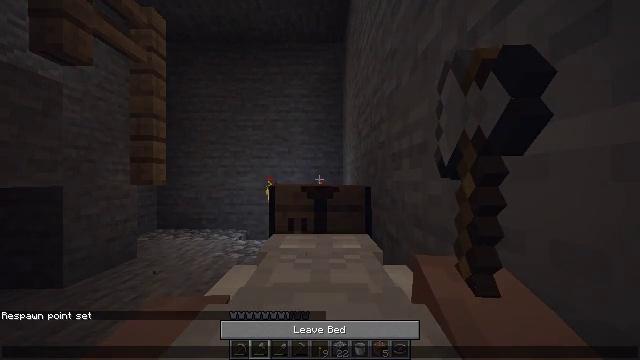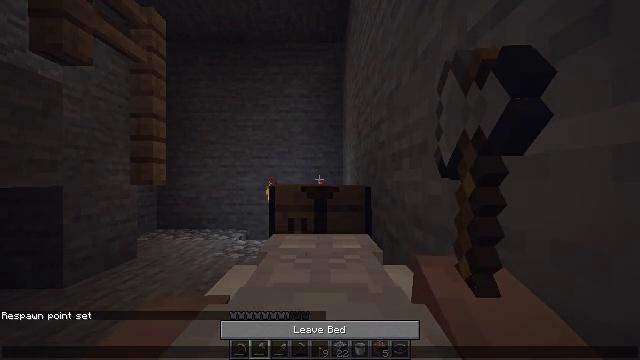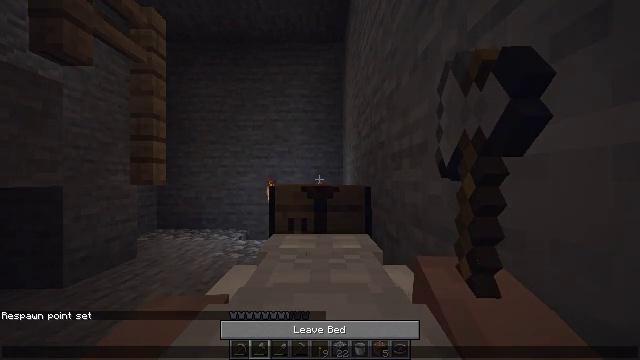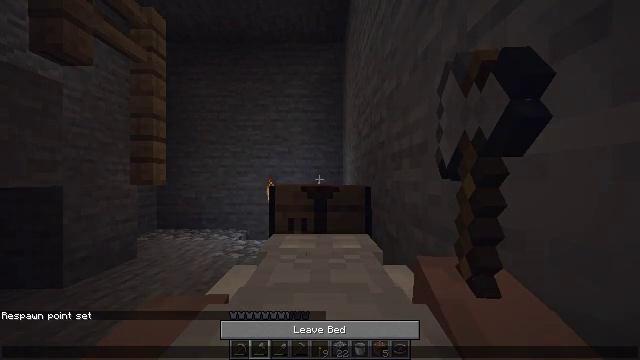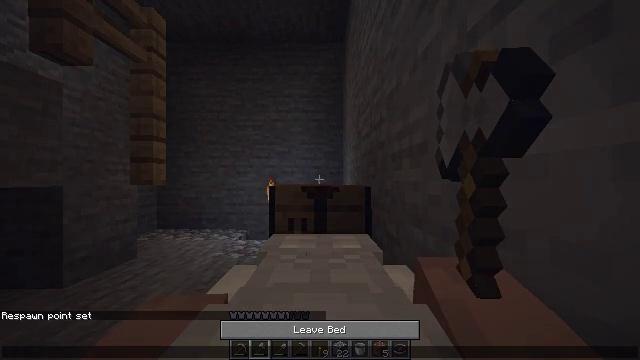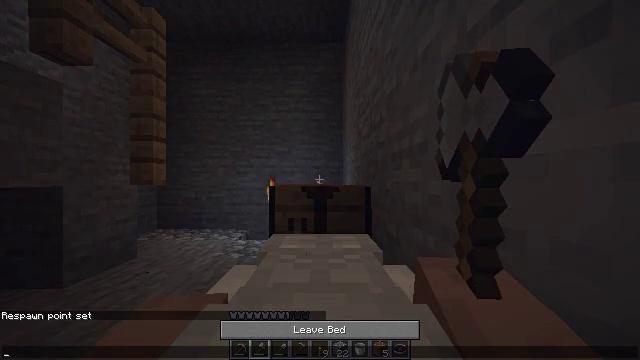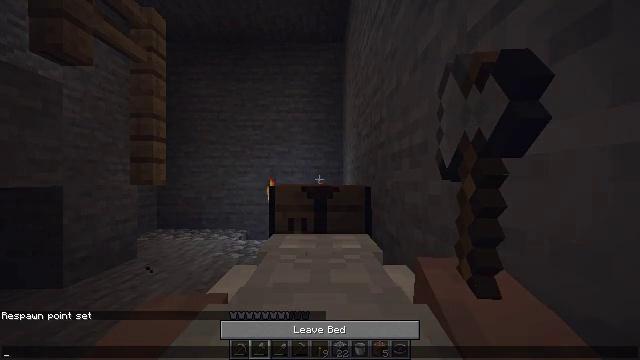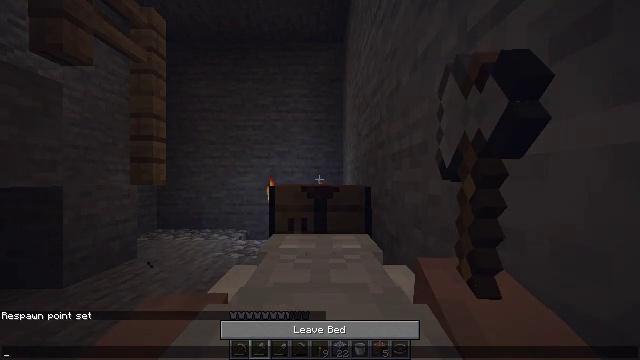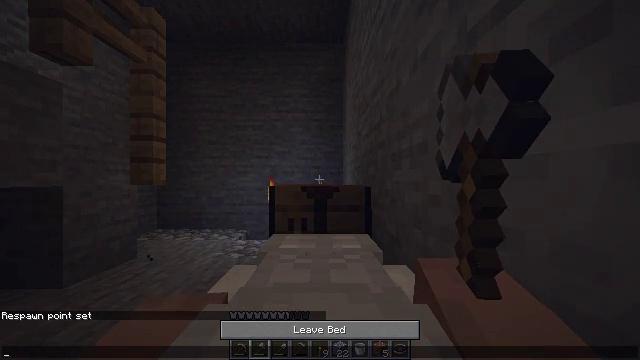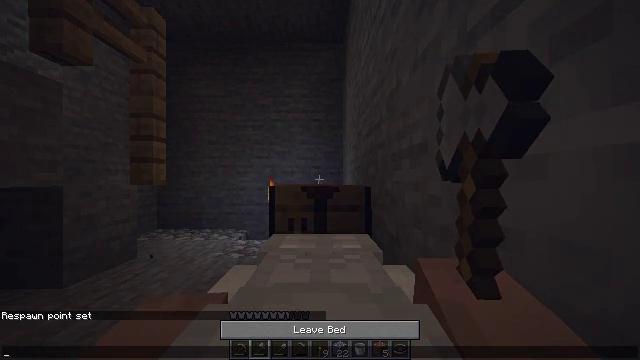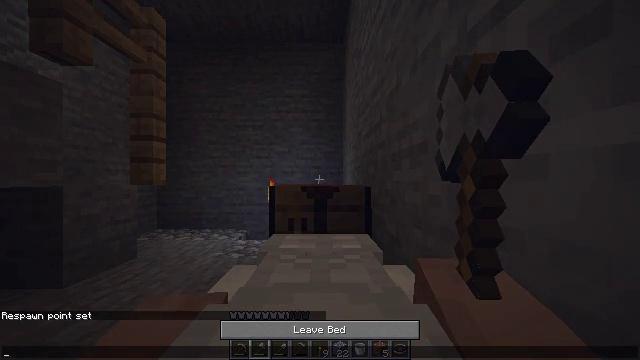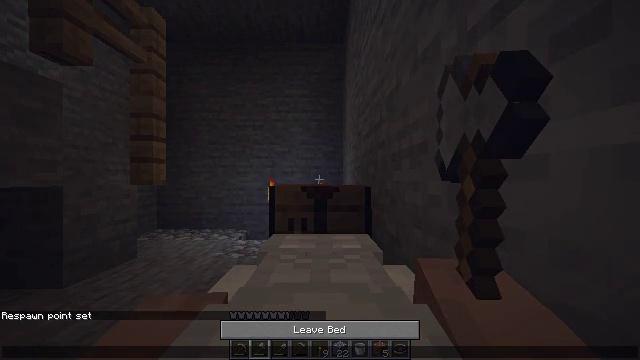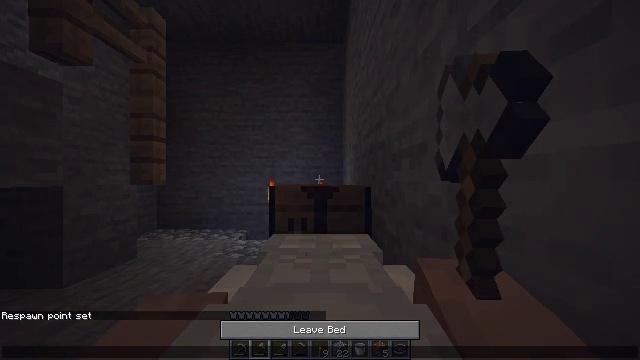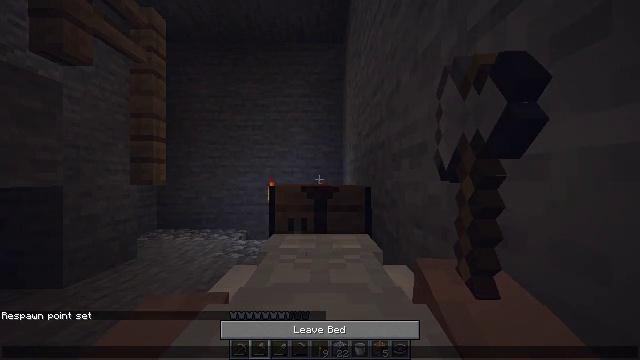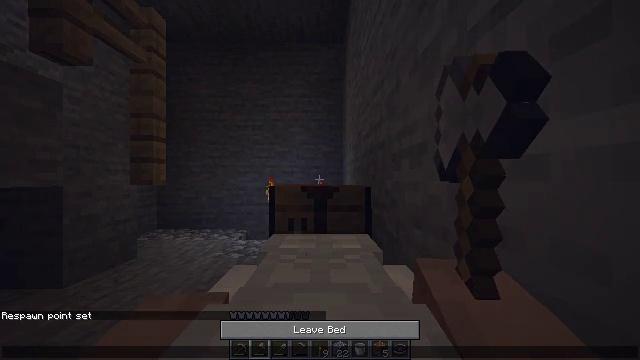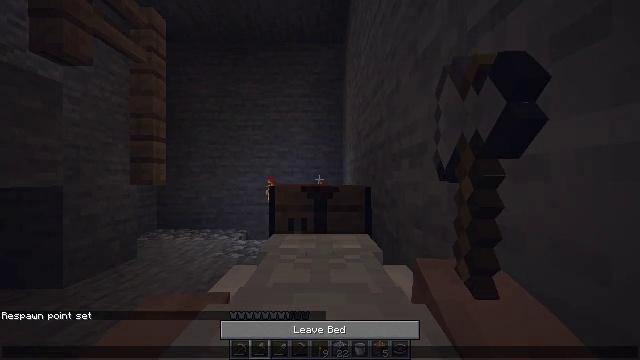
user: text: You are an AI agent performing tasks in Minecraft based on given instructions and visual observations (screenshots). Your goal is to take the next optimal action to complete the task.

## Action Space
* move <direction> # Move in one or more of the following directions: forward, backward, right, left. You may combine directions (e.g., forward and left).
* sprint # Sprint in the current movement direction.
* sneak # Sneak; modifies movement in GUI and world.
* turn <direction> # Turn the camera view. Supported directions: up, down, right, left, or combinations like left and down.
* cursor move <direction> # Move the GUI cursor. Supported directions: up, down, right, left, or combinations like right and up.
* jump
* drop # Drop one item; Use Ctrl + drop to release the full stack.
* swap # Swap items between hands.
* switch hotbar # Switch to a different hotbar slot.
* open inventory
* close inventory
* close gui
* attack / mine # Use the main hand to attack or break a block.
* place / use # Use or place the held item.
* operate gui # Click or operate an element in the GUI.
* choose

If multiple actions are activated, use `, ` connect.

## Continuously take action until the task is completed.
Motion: motion action
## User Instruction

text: Collect dirt by holding left button.
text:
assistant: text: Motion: no_op
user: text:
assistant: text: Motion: no_op
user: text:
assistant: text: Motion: no_op
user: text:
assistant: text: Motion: no_op
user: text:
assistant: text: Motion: no_op
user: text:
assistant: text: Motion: no_op
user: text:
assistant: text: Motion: no_op
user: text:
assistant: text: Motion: no_op
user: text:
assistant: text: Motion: no_op
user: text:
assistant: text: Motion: no_op
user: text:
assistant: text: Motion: no_op
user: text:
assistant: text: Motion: no_op
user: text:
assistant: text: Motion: no_op
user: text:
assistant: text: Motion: no_op
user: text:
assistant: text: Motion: no_op
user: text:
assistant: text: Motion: no_op
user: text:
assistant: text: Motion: no_op
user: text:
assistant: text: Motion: no_op
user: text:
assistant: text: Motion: no_op
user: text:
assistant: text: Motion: no_op
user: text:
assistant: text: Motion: no_op
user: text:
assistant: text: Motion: no_op
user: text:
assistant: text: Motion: no_op
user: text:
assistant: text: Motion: no_op
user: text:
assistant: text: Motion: no_op
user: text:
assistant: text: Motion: no_op
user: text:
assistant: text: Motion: no_op
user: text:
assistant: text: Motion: no_op
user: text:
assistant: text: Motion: no_op
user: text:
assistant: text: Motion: no_op